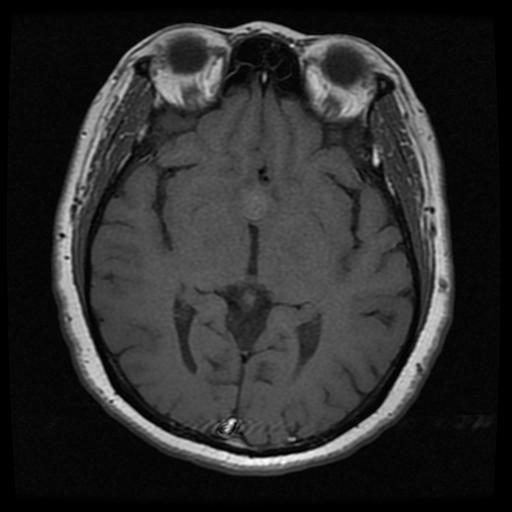
Label: pituitary